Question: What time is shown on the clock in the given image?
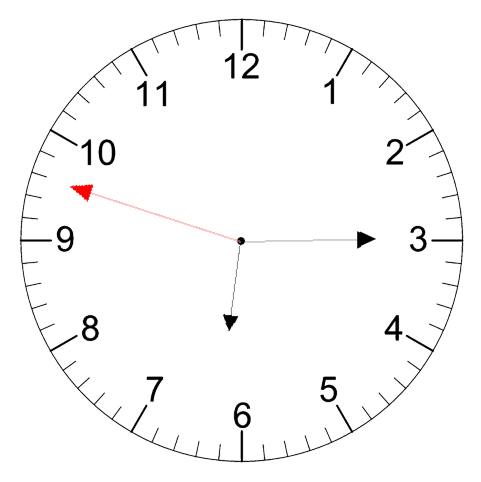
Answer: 06:14:48